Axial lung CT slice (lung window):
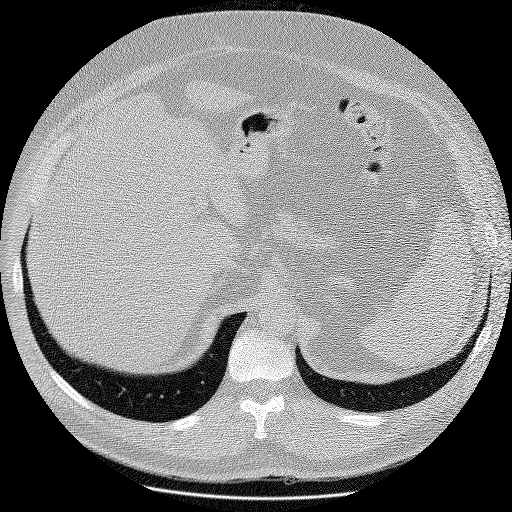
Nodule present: no